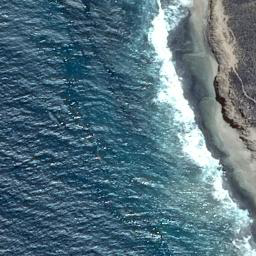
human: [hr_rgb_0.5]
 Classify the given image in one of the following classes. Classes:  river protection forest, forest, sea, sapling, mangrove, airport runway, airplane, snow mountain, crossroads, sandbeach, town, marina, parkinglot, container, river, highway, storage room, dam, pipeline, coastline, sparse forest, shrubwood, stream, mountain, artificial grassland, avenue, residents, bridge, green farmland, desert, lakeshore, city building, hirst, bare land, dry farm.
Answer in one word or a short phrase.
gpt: coastline